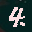
Label: 4